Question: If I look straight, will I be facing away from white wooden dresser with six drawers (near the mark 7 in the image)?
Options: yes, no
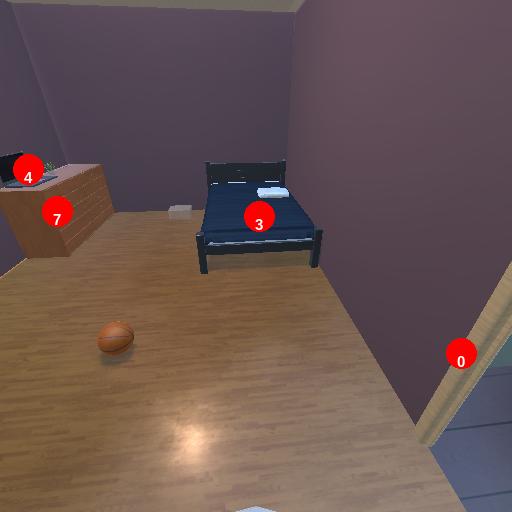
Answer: yes